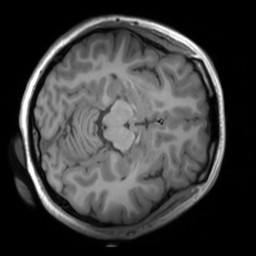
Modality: T1w
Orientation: axial
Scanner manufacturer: siemens
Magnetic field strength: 3 T
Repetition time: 1.9 s
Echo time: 0.00267 s